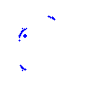
Particle: proton